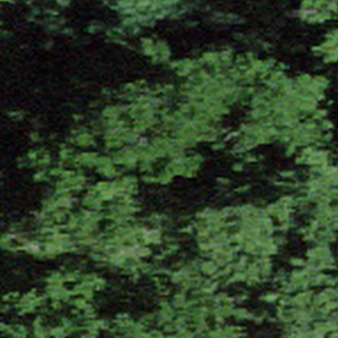
Label: other